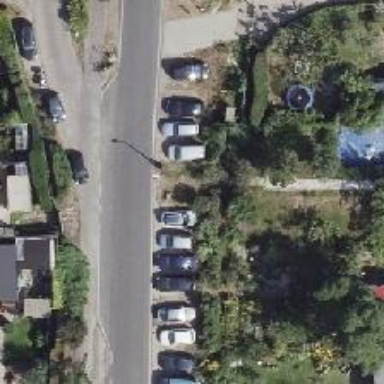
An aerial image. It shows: Pole serving as obstacle to parking.